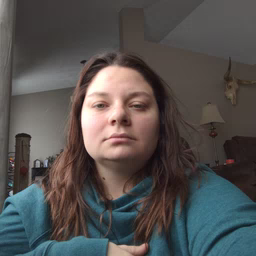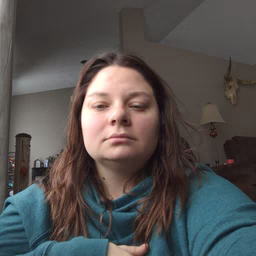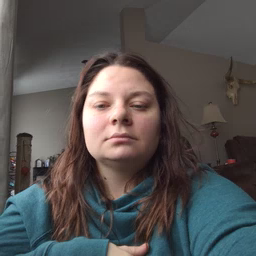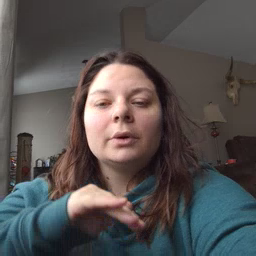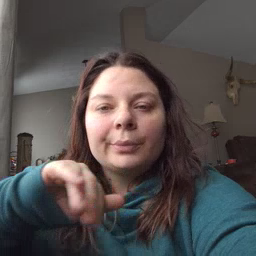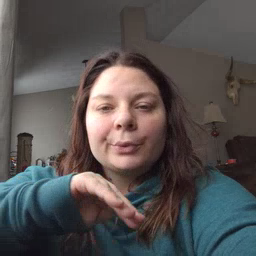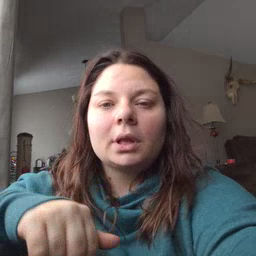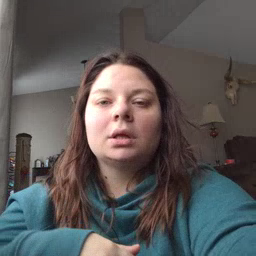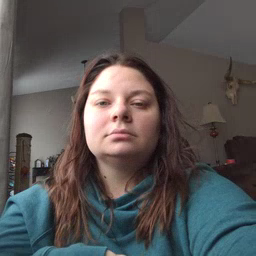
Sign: pool